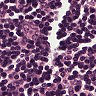
Metastatic tissue present: yes